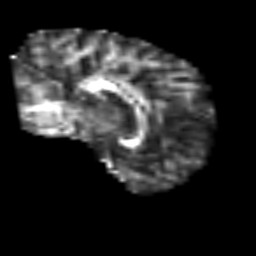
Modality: FA
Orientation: sagittal
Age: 42
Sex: male
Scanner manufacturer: siemens
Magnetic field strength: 3 T
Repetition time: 3.2 s
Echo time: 0.081 s